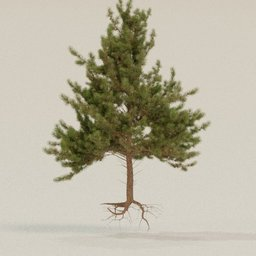
Label: nature